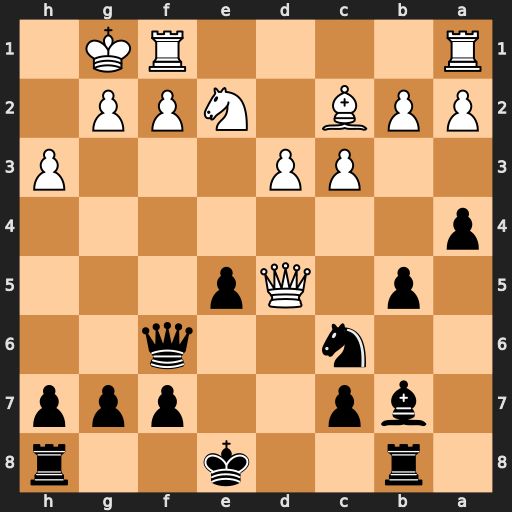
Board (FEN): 1r2k2r/1bp2ppp/2n2q2/1p1Qp3/p7/2PP3P/PPB1NPP1/R4RK1
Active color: b
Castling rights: k
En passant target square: -
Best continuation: Nd4 Qc5 Nxe2+